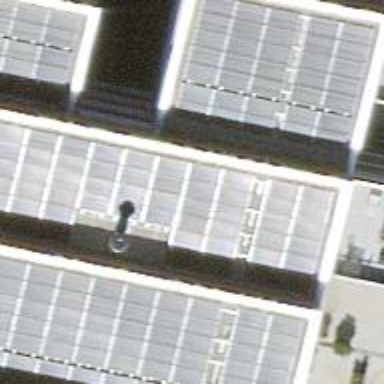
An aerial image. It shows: Solar power generator using photovoltaic panels.